Chest X-ray:
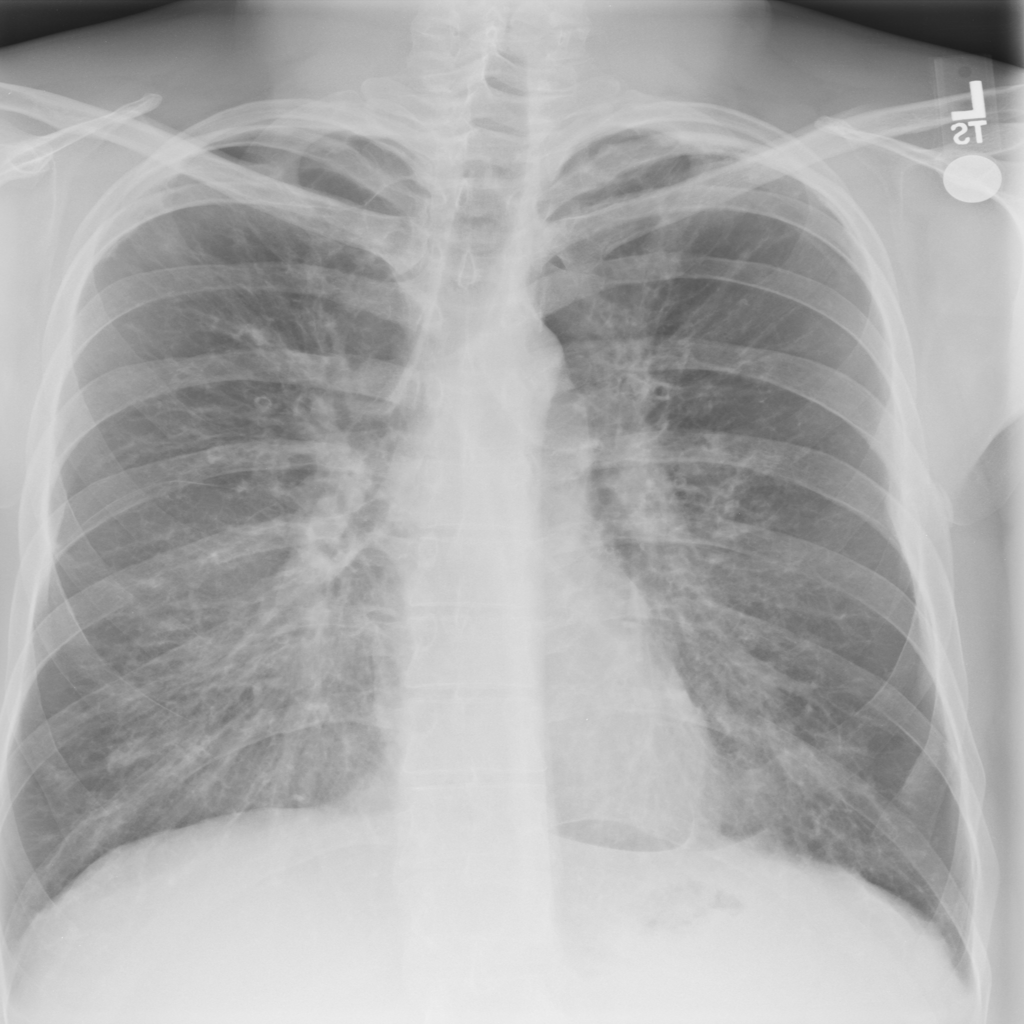
Findings: Pleural Thickening, Fracture, Emphysema
No abnormal finding: no